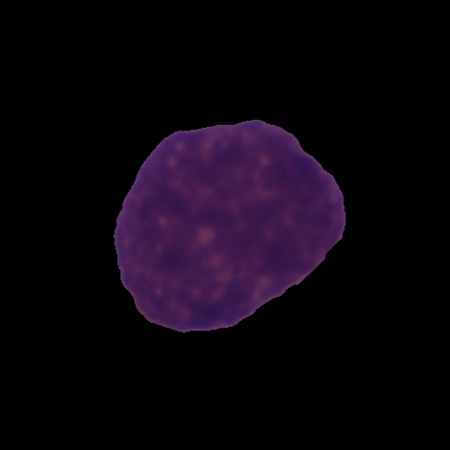
Label: cancer